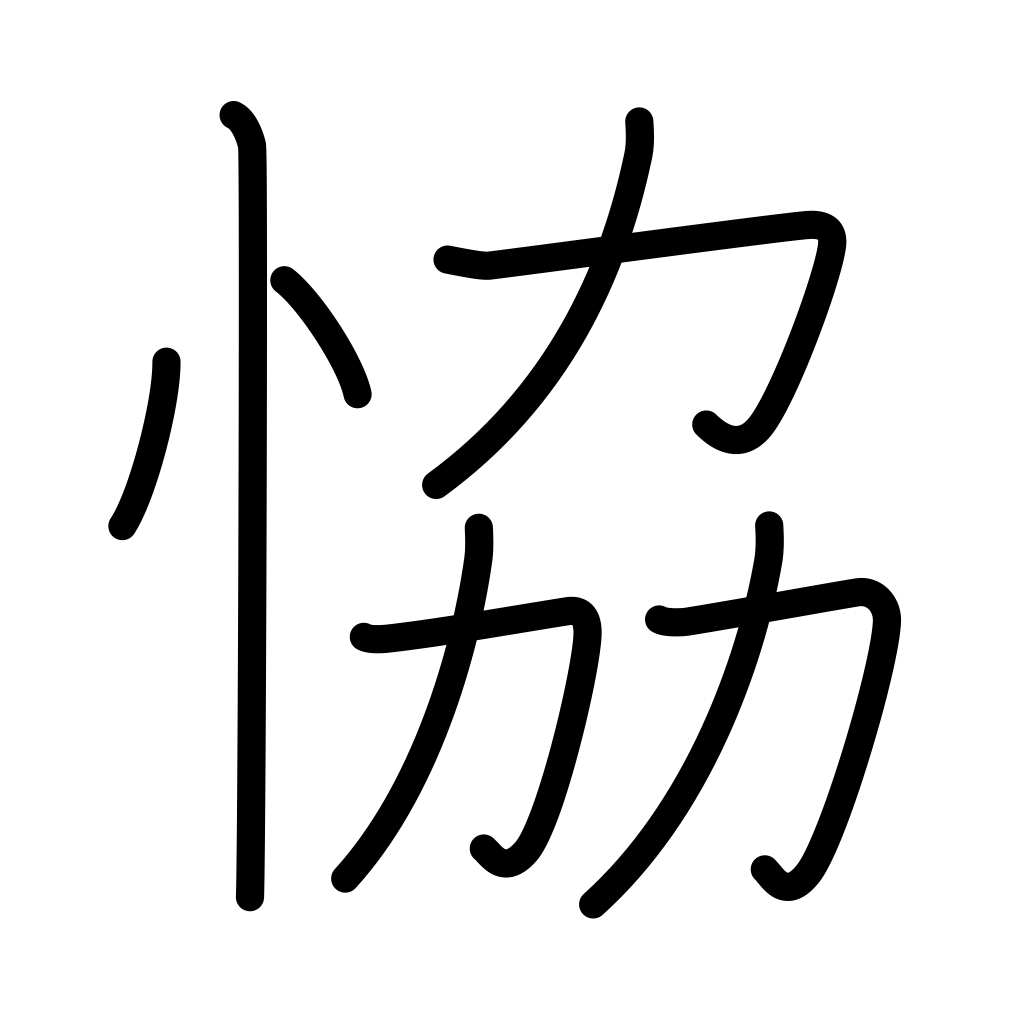
Meaning: threaten